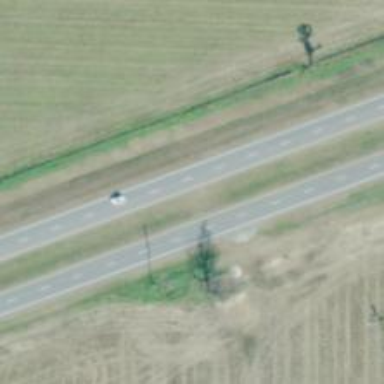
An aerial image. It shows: Dual carriageway trunk highway with asphalt surface. It is expressway.